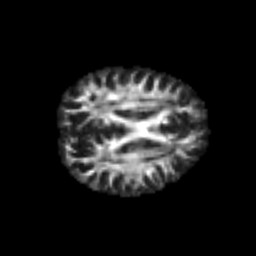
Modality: FA
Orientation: axial
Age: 25
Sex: male
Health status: healthy